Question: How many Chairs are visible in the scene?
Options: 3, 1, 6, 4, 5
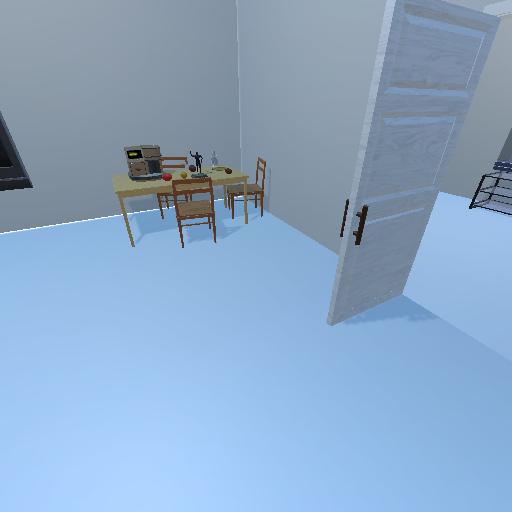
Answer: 3